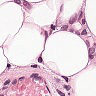
Metastatic tissue present: yes